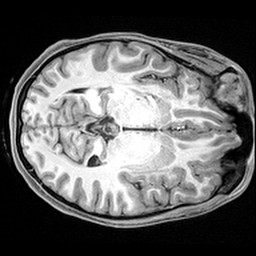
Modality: T1w
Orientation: axial
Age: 21
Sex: female
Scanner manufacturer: siemens
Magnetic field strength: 3 T
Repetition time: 2.4 s
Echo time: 0.0022 s